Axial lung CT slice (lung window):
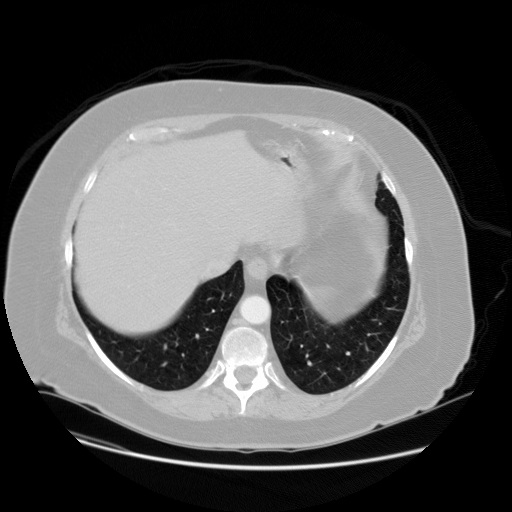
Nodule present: no